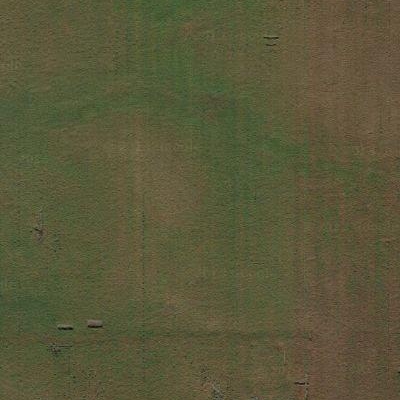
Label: Field